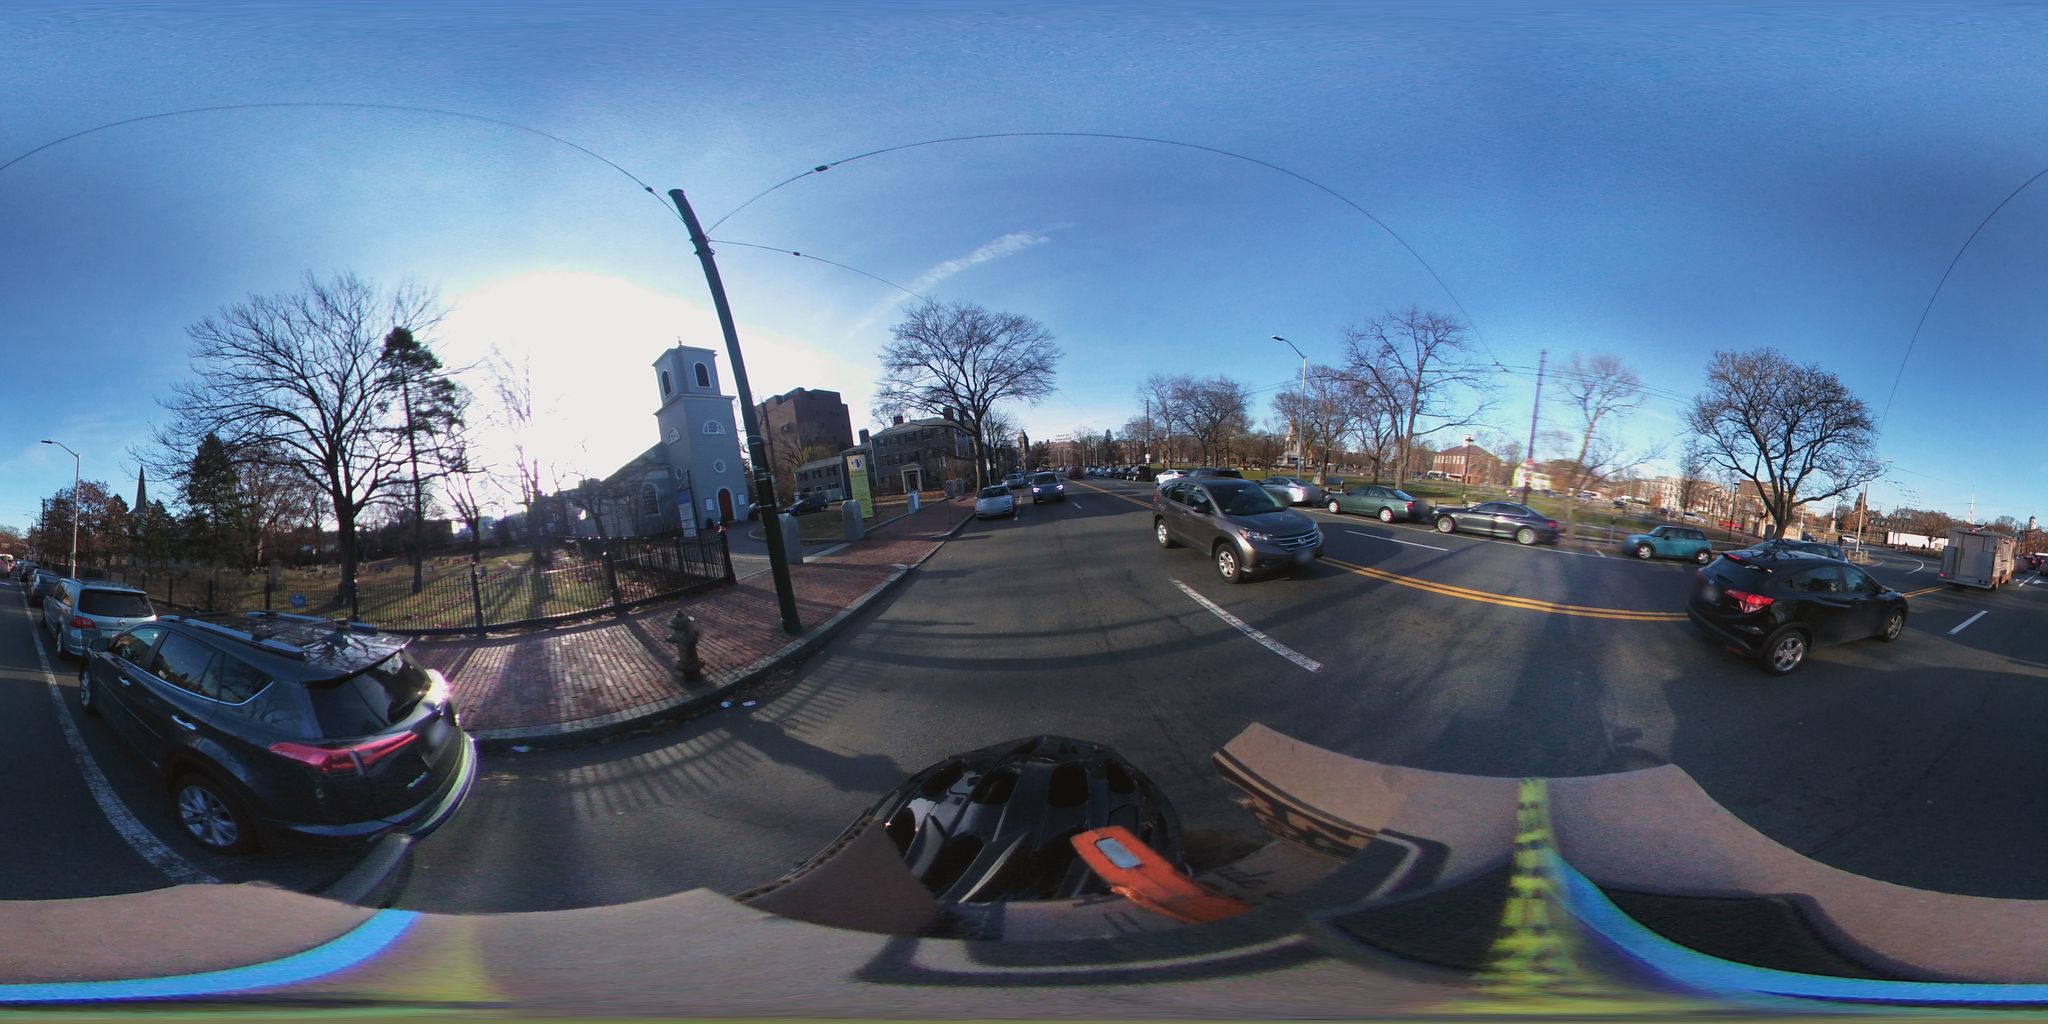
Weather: snowy
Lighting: day
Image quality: slightly poor
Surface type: cycling surface
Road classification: tertiary
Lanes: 4
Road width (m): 21.3
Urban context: urban centre
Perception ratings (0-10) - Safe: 0.81, Lively: 6.4, Beautiful: 7.2, Boring: 3.57, Depressing: 3.03, Wealthy: 2.31